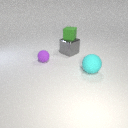
small green rubber cube above large gray metal cube